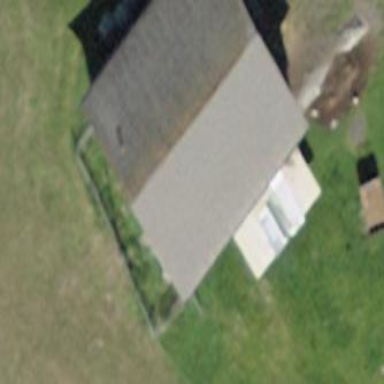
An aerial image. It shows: Building with tile roof.